Question: I am trying to read all the cookie values by the code
'''
cookie = document.cookie
'''
And when I do alert(cookie) or console.log(cookie) I get the following data
'''
phpcsls=4; __utma=2296<PHONE>.<PHONE>.<PHONE>.<PHONE>.1; __utmb=229677836.5.10.<PHONE>; __utmc=229677836; __utmz=2296<PHONE>6.1.1.utmcsr=(direct)|utmccn=(direct)|utmcmd=(none)
'''
But if I open the developer console and check the cookies folder this is what I have

And I am interested in reading the PHPSESSID from the cookie. How should I do that ?
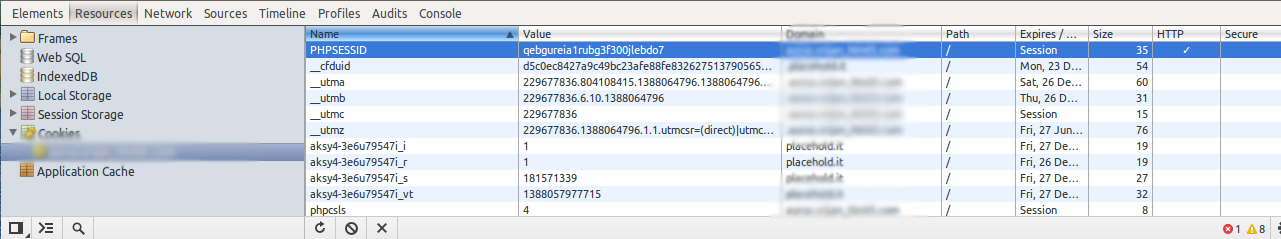
Answer: By looking at your developer console, you can see that your session cookie is set as 'HTTP'.
It means that the session cookie is . Take a look at <URL> and you will see that:
> When TRUE the cookie will be made accessible only through the HTTP protocol. This means that the cookie won't be accessible by scripting languages, such as JavaScript. It has been suggested that this setting can effectively help to reduce identity theft through XSS attacks (although it is not supported by all browsers), but that claim is often disputed. Added in PHP 5.2.0. TRUE or FALSE
Since the session cookie is HttpOnly, it is impossible to read it from Javascript. So the short answer is: it is impossible.